Chest X-ray:
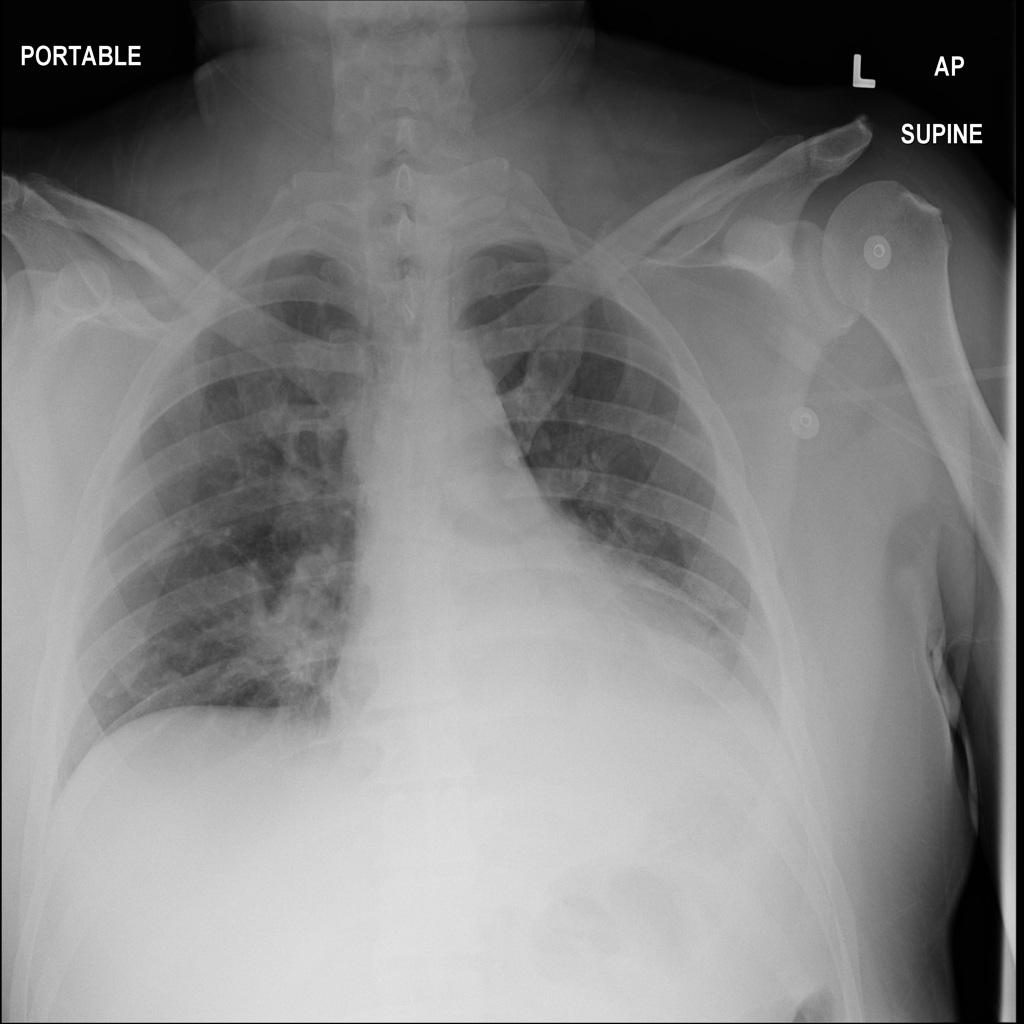
Findings: Effusion
No abnormal finding: no